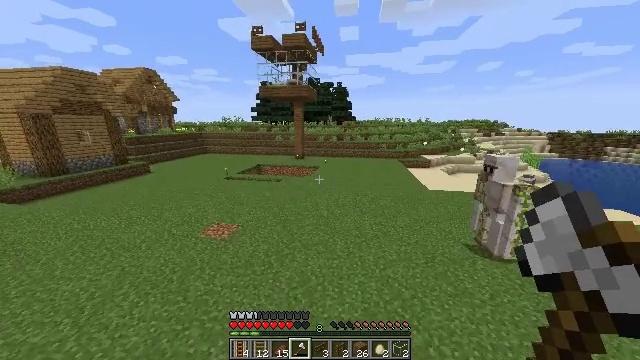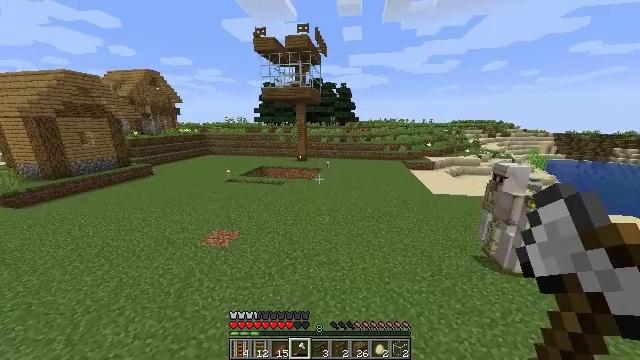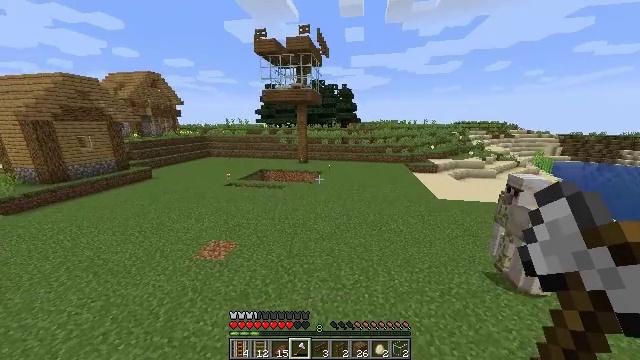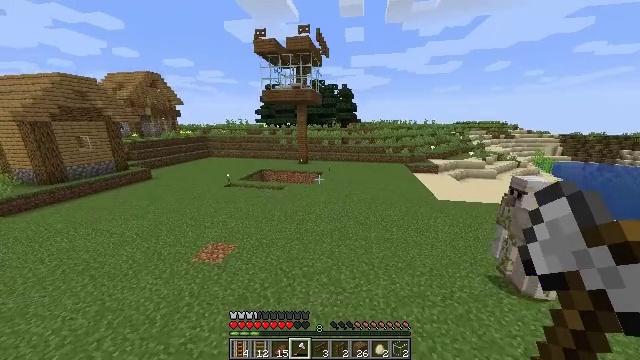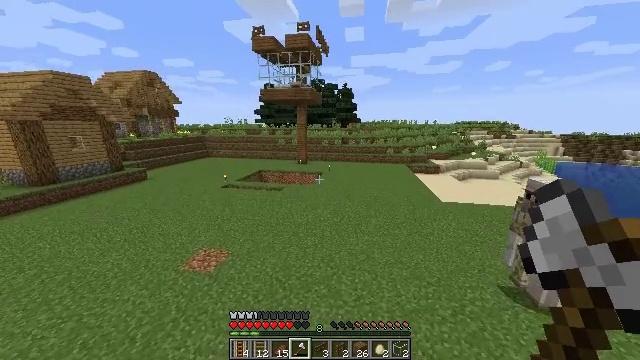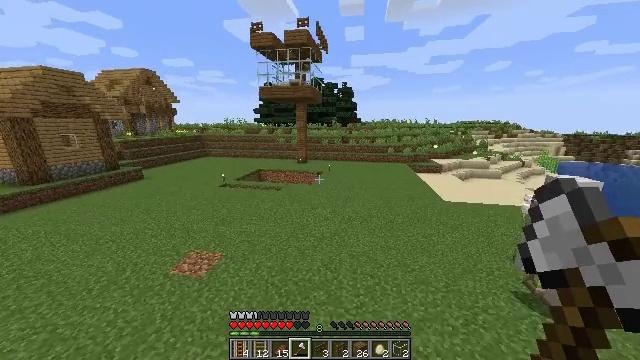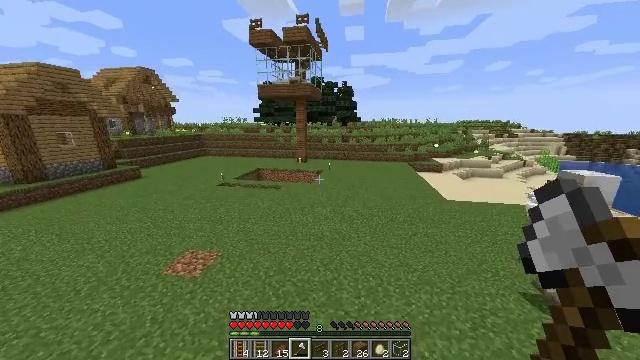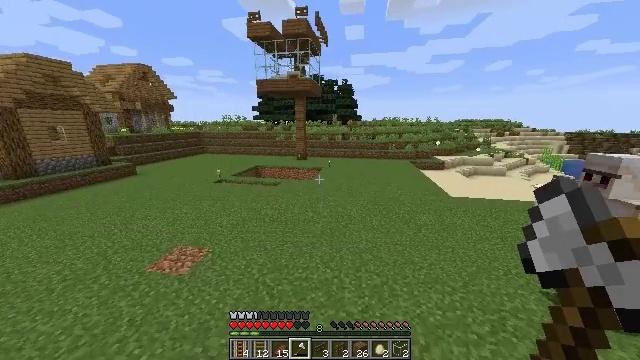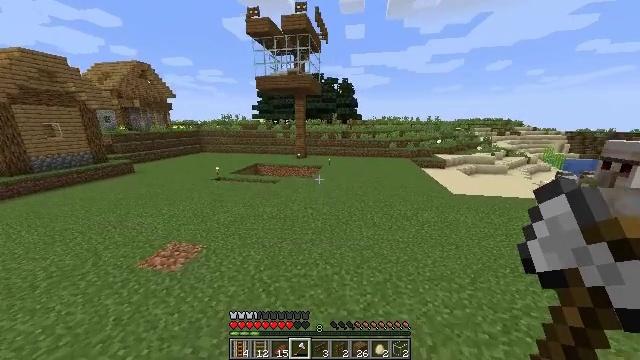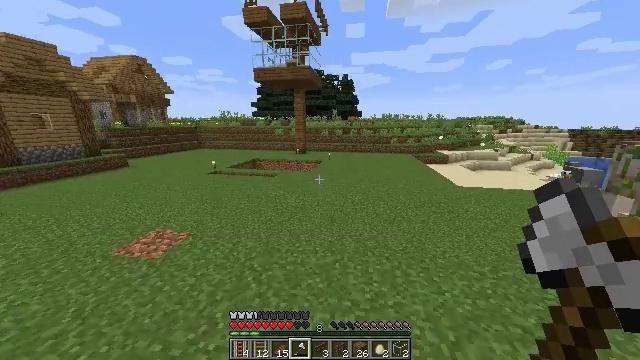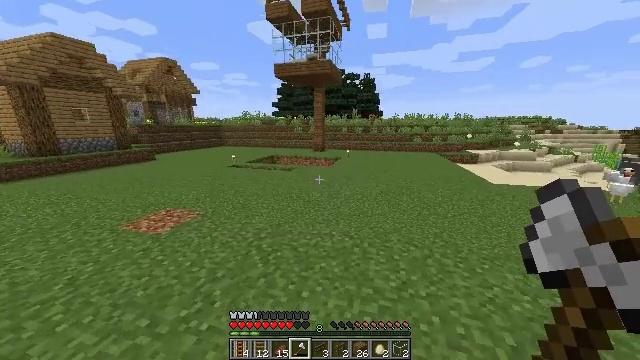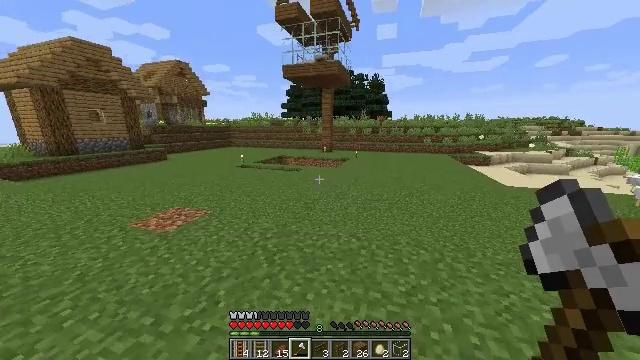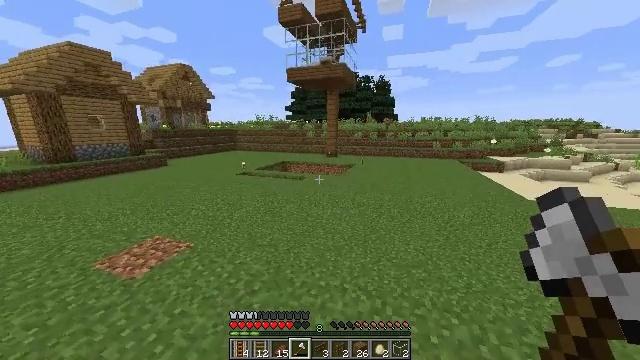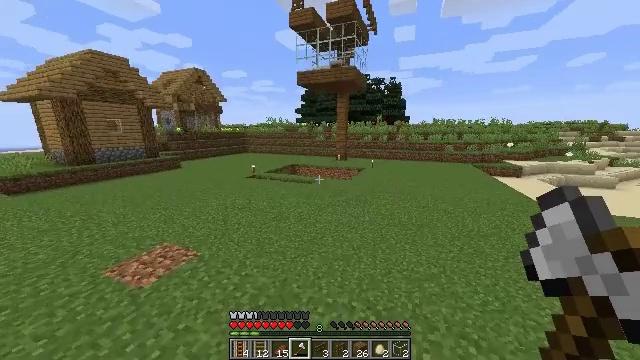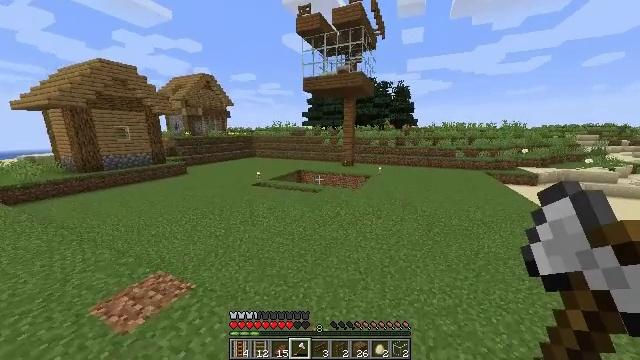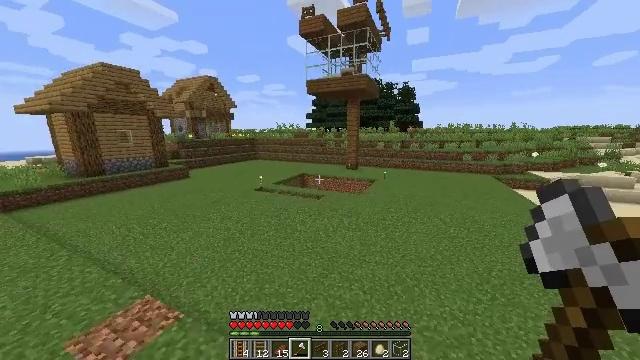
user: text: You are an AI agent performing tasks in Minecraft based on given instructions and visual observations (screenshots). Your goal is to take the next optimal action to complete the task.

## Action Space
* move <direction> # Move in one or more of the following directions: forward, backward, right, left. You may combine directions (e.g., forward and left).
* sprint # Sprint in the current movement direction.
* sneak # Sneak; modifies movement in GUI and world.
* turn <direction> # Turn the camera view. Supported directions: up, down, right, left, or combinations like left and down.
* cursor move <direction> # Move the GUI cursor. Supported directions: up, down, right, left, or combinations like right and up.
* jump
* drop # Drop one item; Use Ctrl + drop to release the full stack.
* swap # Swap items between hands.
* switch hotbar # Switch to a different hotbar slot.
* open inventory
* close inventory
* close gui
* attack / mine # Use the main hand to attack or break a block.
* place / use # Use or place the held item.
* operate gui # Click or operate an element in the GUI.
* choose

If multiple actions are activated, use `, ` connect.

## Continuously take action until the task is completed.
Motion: motion action
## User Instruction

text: Interact with the crafting table to make a spruce sign.
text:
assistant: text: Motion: move forward, jump
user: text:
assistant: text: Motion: move forward, jump
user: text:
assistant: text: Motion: move forward, jump
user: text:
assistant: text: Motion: move forward, jump
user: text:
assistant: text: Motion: move forward, jump
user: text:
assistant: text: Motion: move forward, jump
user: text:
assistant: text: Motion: move forward, jump
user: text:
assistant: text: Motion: move forward, jump
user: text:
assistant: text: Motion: move forward, jump
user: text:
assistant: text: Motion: move forward, sprint, turn left, jump
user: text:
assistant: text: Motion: move forward, sprint, turn left, jump
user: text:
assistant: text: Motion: move forward, sprint, turn left, jump
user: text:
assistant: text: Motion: move forward, sprint, turn left, jump
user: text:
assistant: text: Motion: move forward, turn left, jump
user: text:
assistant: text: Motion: move forward, turn left, jump
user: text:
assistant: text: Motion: move forward, turn left, jump
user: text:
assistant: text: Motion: move forward, turn left, jump
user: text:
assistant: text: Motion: move forward
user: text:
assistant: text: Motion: move forward, turn left
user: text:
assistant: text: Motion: move forward, turn left
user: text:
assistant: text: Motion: move forward, turn left and up
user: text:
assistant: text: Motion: move forward, turn left
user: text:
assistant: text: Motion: turn left
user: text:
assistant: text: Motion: turn left
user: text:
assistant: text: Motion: turn left
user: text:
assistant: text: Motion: turn left
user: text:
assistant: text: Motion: no_op
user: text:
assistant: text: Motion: turn right and down
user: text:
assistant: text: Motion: no_op
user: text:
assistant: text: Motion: turn right